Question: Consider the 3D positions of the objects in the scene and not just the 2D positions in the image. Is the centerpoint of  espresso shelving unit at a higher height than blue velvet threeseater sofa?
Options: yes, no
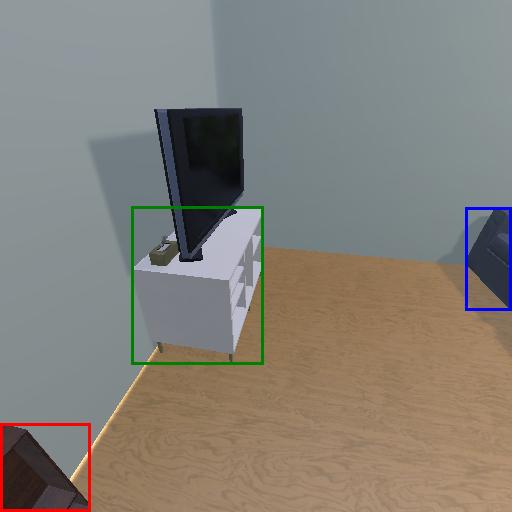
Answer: yes